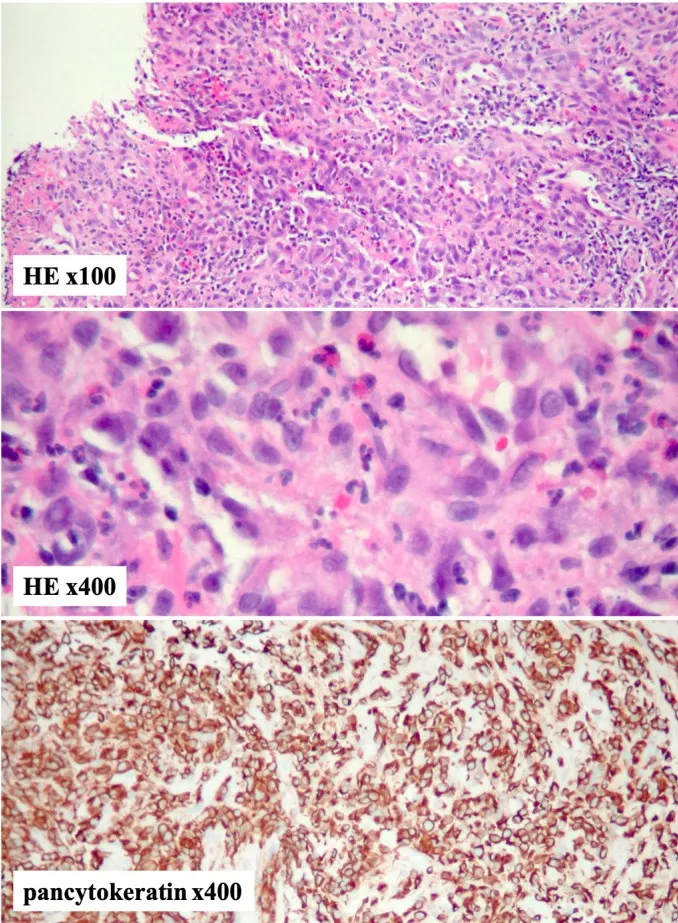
Pathology demonstrates an invasive poorly differentiated adenocarcinoma.
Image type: pathology (h&e)